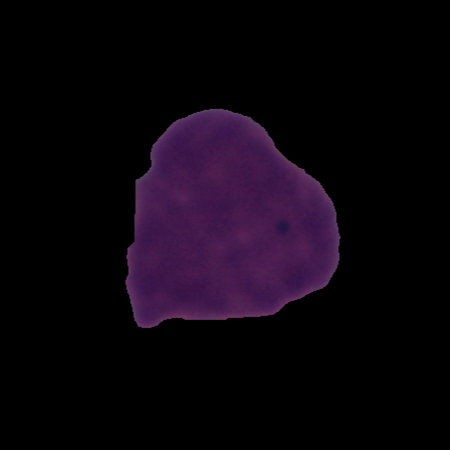
Label: cancer